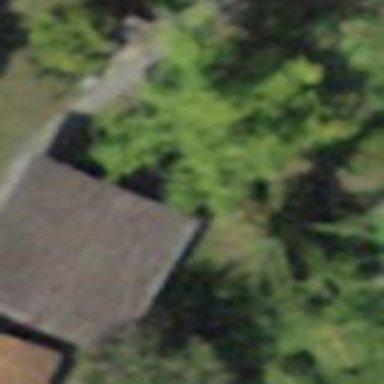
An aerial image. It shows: Barn.